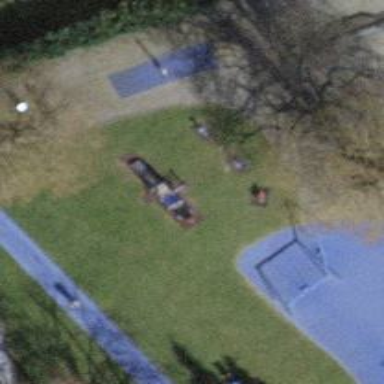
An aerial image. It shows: Playground featuring ship-themed structure.